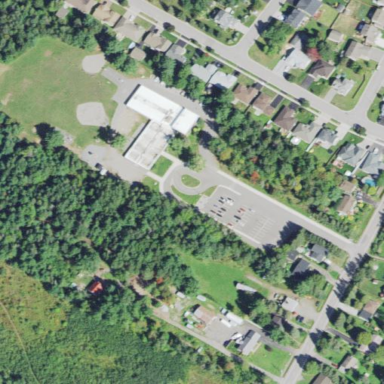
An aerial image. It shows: School.